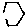
Label: hexagon